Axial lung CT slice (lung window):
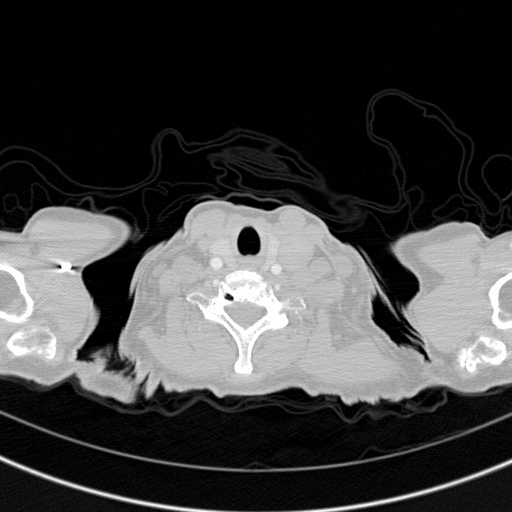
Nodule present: no